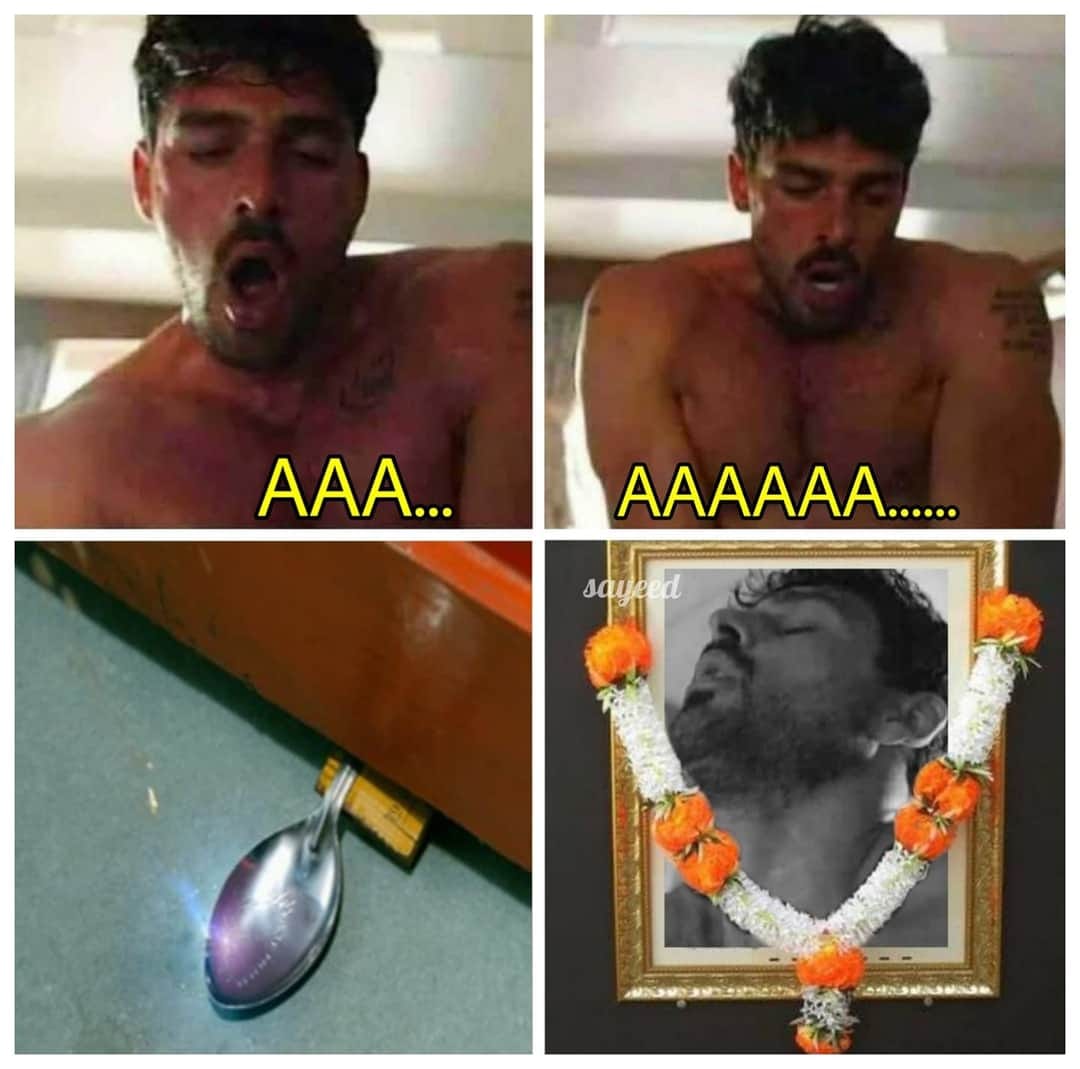
Caption: AAA ...     AAAAAA ....
Label: non-hate